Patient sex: M
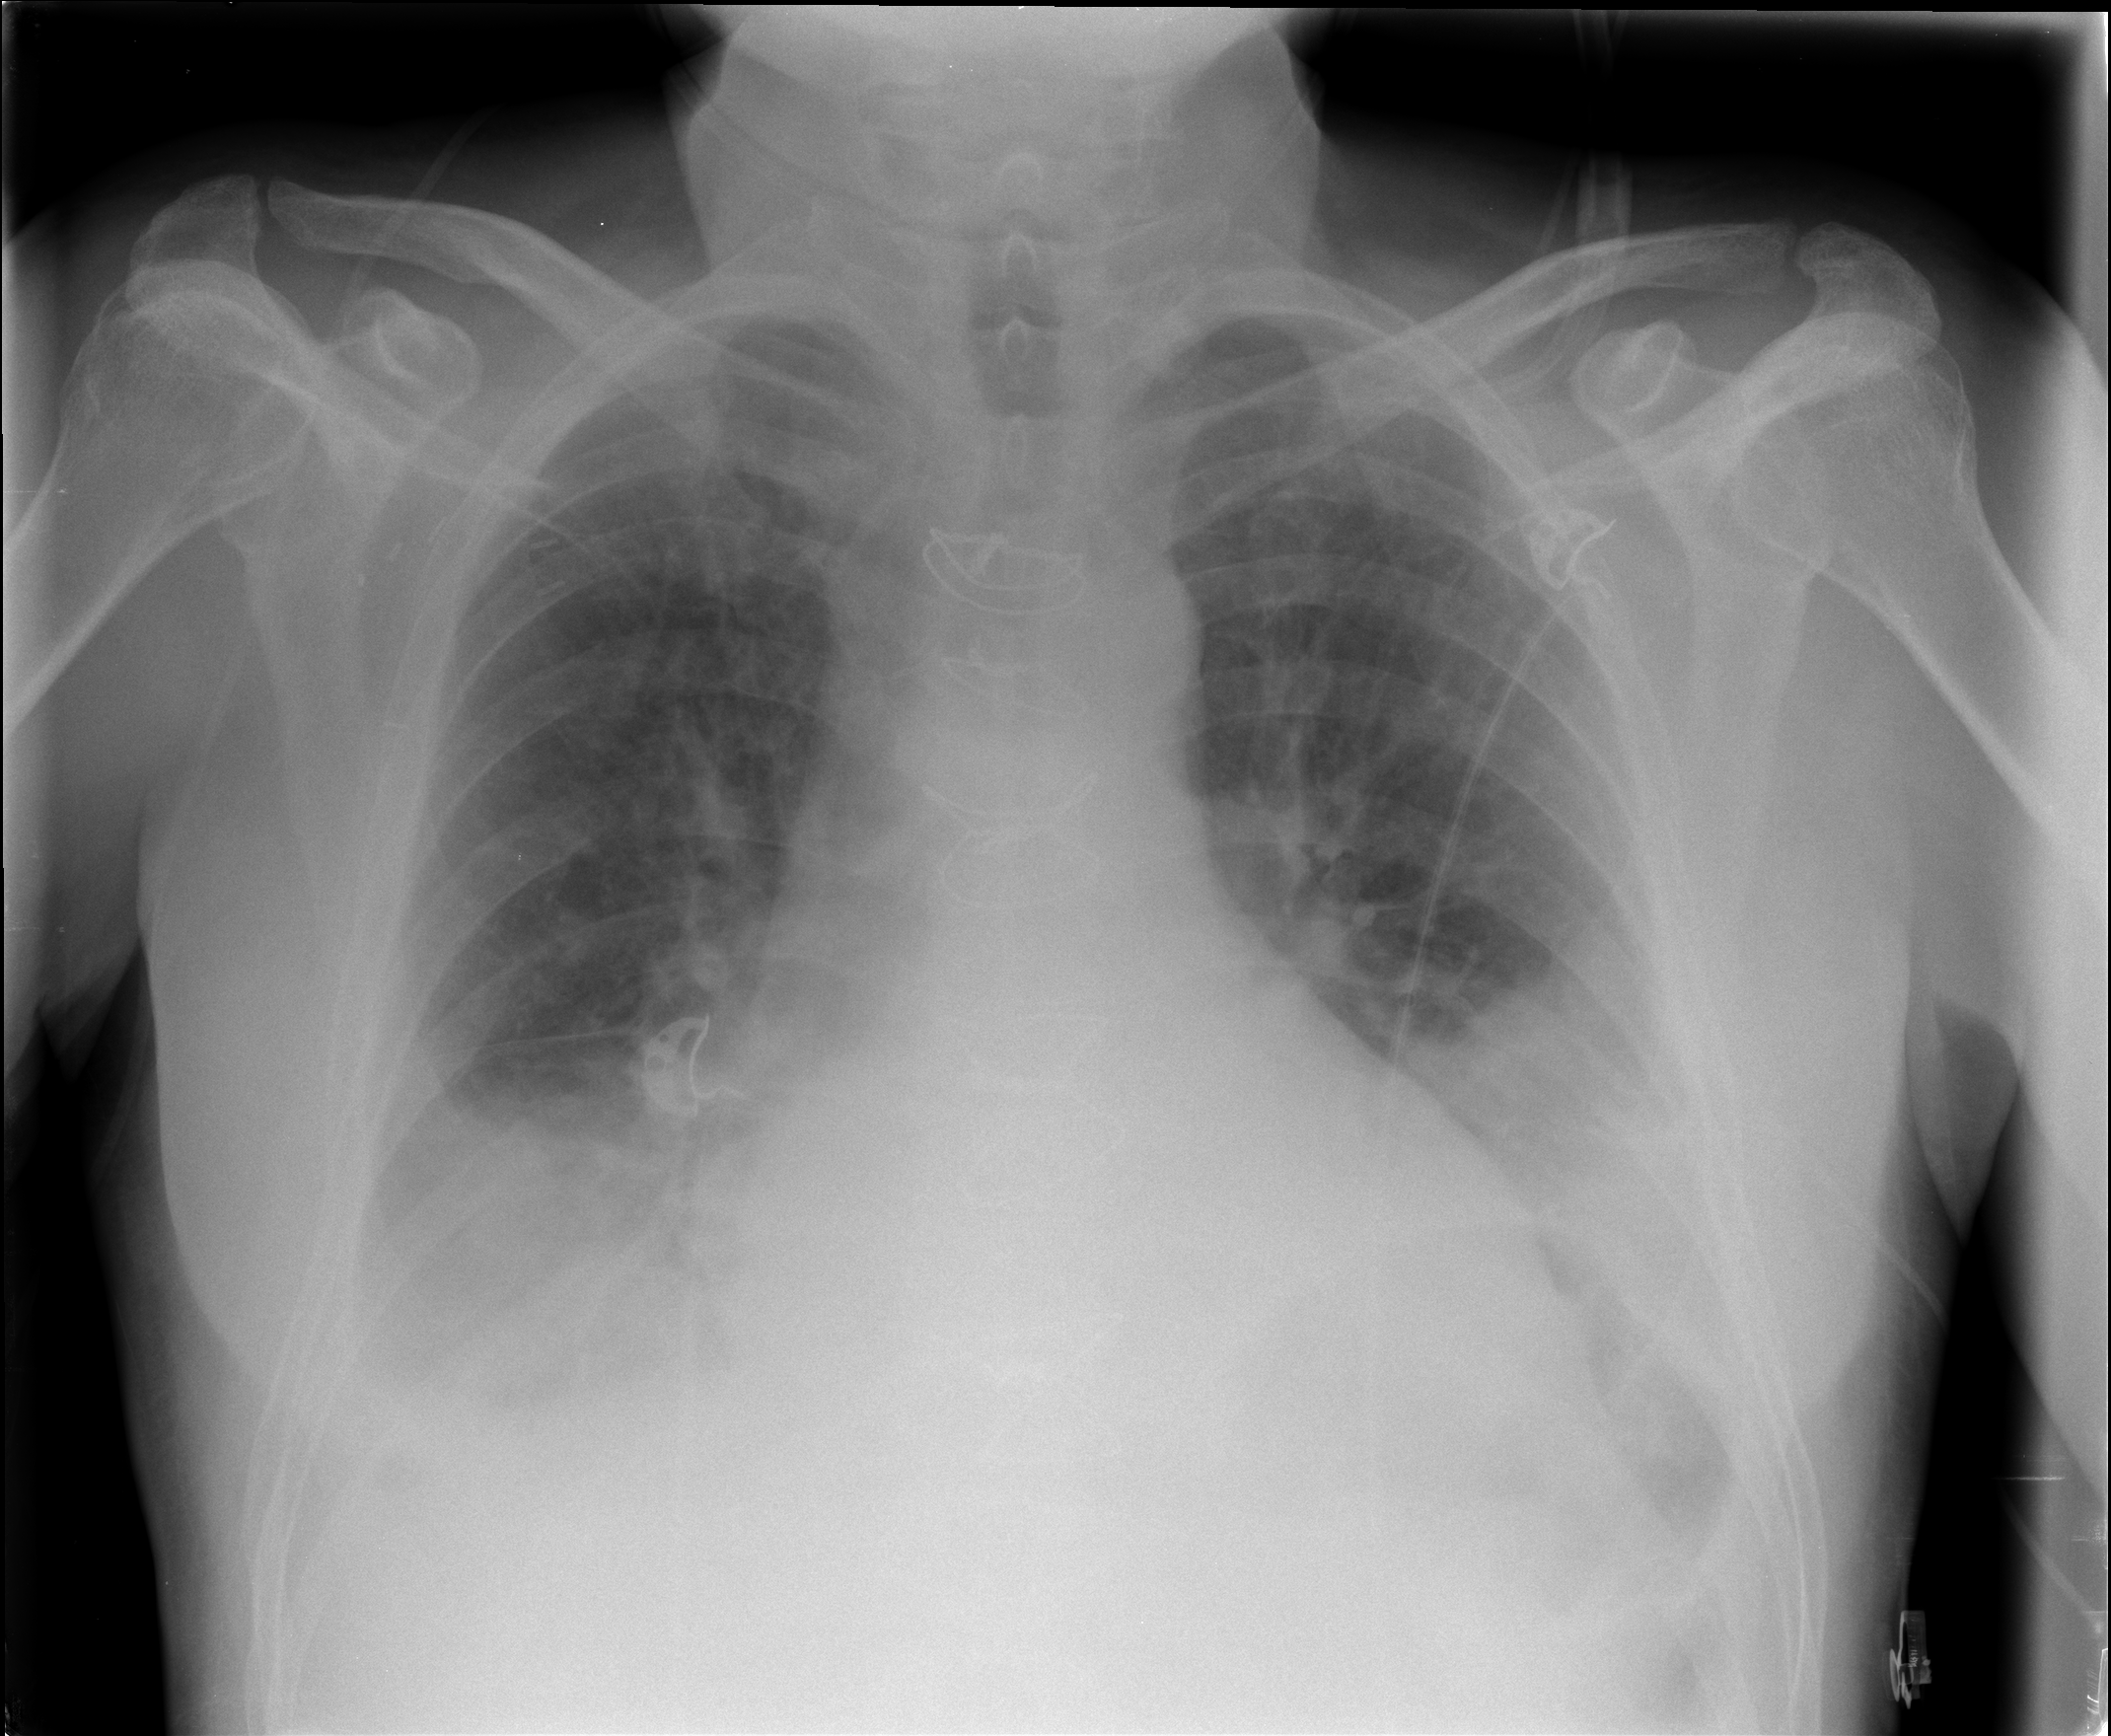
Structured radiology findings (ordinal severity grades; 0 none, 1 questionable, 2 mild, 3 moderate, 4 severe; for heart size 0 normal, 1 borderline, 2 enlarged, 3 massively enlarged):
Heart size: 1
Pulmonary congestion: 0
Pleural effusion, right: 2
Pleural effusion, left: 3
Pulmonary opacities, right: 2
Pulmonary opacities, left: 2
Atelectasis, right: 2
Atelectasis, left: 2